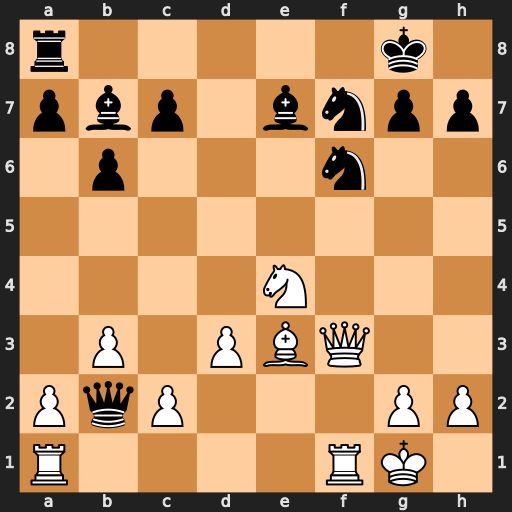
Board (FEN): r5k1/pbp1bnpp/1p3n2/8/4N3/1P1PBQ2/PqP3PP/R4RK1
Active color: w
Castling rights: -
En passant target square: -
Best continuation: Nxf6+ Bxf6 Qxb7